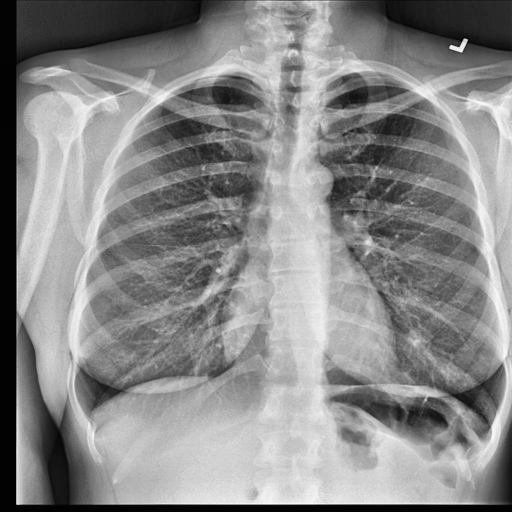
Finding: NORMAL